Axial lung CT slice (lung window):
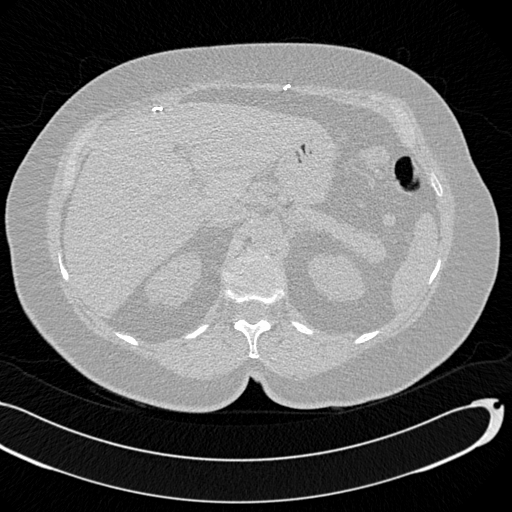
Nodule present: no